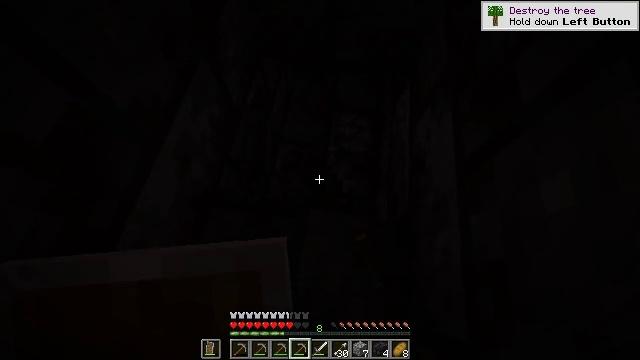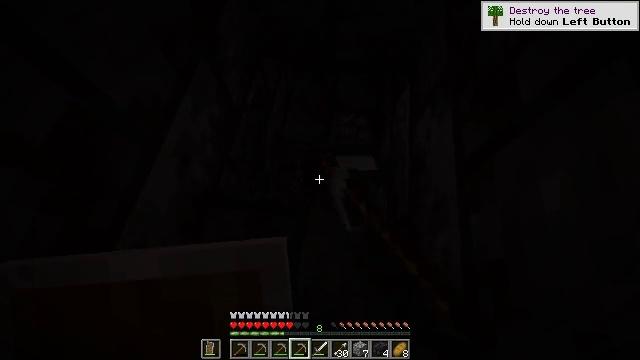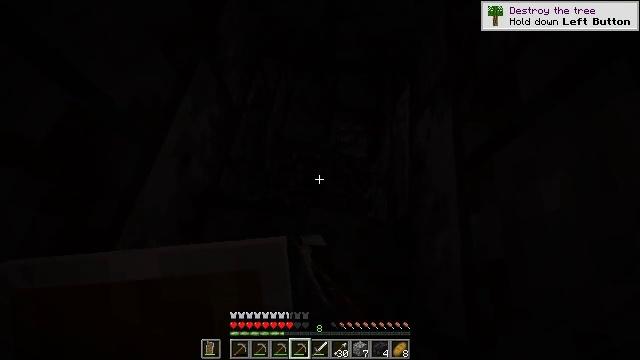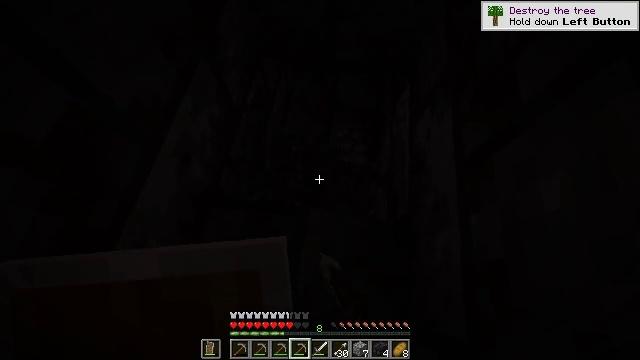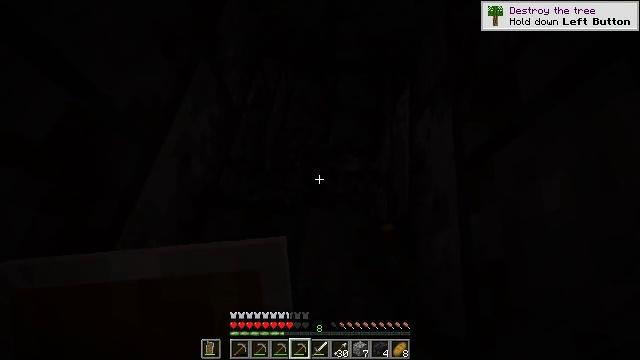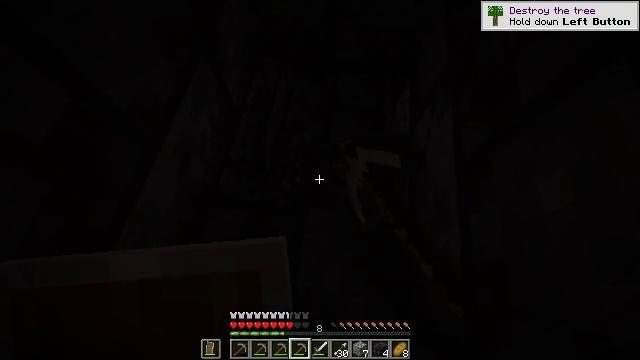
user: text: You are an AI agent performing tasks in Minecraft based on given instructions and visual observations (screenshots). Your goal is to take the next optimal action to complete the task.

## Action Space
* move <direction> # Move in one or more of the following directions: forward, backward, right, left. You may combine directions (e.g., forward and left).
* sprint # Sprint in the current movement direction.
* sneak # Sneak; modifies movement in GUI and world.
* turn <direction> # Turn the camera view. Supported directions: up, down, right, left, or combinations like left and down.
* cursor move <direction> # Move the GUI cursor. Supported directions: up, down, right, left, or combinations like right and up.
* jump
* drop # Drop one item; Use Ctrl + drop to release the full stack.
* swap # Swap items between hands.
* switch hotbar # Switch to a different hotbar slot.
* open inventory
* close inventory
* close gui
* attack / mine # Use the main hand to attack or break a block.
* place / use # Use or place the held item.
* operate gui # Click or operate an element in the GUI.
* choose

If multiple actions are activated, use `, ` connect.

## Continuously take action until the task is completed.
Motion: motion action
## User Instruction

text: Mine cracked polished blackstone bricks from a fortress.
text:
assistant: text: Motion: sneak, attack / mine
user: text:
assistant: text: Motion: sneak, attack / mine
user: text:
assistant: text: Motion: sneak, attack / mine
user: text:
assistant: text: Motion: sneak, attack / mine
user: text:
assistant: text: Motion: sneak, attack / mine
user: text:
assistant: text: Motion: sneak, attack / mine